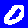
Digit: 0